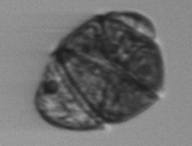
Label: Margalefidinium